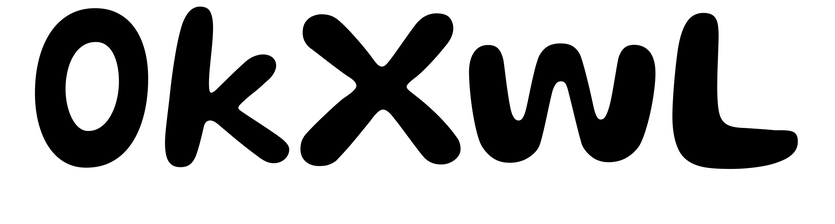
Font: Gluten_Medium